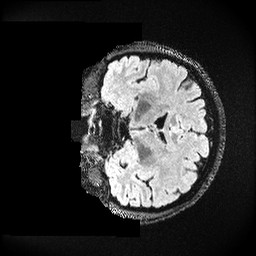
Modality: FLAIR
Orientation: coronal
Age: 31
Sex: female
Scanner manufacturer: ge
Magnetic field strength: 3 T
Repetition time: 4.802 s
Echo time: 0.1158 s